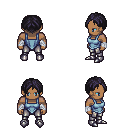
a pixel art fantasy rpg character, male body template, human, dark skin, blue vest, metal pants, raven parted hairstyle, white cloth bandages, metal boots, four views (front, back, left, right), 2x2 character sprite sheet, small pixel art, hard edges, no anti-aliasing